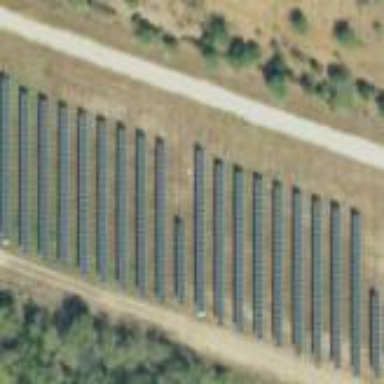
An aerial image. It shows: Solar power generator using photovoltaic method with solar photovoltaic panel types.